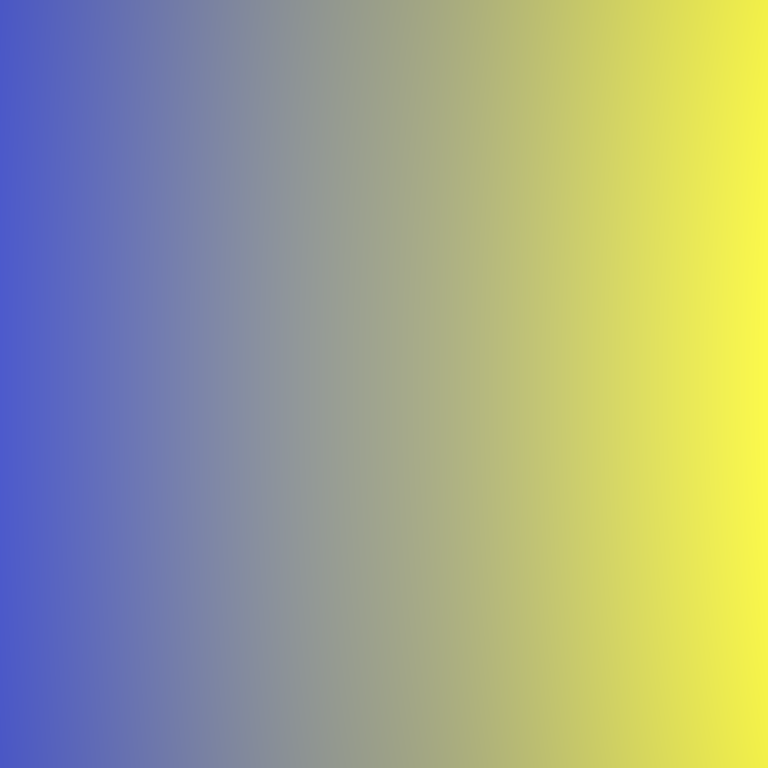
Abstract light effect, smooth gradient from blue to yellow, calm atmosphere, soft blend, no room, no furniture, no objects.